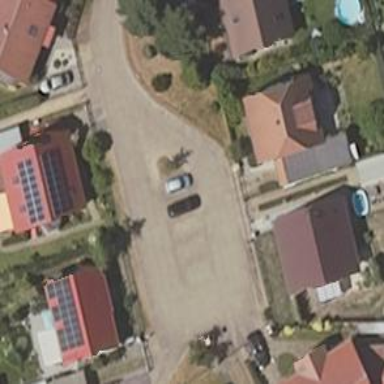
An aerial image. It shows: Living street.